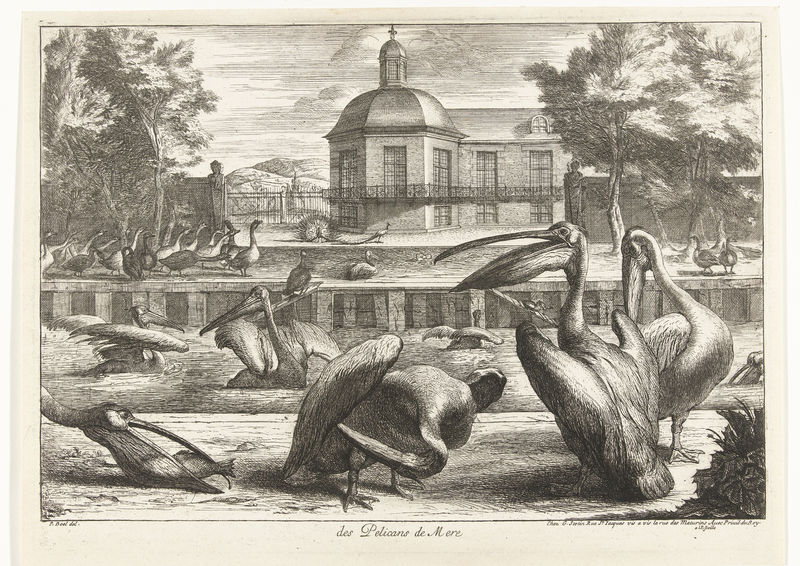
Titel: Pelikanen
Künstler: Peeter Boel
Standort: Amsterdam
Institution: Rijksmuseum
Schlagwörter: baum, himmel, meer, vogel, wasser, weiß, wolken, bäume, see, schwarz, gebäude, haus, park, schloss, zaun, vögel, gitter, kanal, turm, bassin, garten, schnabel, enten, kuppel, fluß, becken, druck, radierung, stich, pfau, gänse, pelikan, schnäbel, tierpark, zoo, fisch, geflügel, kraut, kupferstich, putzen, kunstdruck, zoologischer garten, pelikane, fischmahlzeit